Question: Is it possible to change the month label in PrimeFaces calendar navigator dropdown list to make it full and not abbreviated as by default.

Instead of Sep, show Septembre?
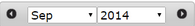
Answer: Just set the short names values in a locale-primefaces.js file (e.g.: see Janeiro below):
'''
PrimeFaces.locales['pt_BR'] = {
monthNames: ['Janeiro', 'Fevereiro', 'Marco', 'Abril', 'Maio', 'Junho', 'Julho', 'Agosto', 'Setembro', 'Outubro', 'Novembro', 'Dezembro'],
monthNamesShort: ['veryLongJaneiroNameInHere', 'Fev', 'Mar', 'Abr', 'Mai', 'Jun', 'Jul', 'Ago', 'Set', 'Out', 'Nov', 'Dez'],
dayNames: ['Domingo', 'Segunda', 'Terca', 'Quarta', 'Quinta', 'Sexta', 'Sabado'],
dayNamesShort: ['Dom', 'Seg', 'Ter', 'Qua', 'Qui', 'Sex', 'Sab'],
dayNamesMin: ['D', 'S', 'T', 'Q', 'Q', 'S', 'S'],
closeText: 'Fechar',
prevText: 'Anterior',
nextText: 'Proximo',
currentText: 'Hoje',
weekHeader: 'Semana',
firstDay: 0,
isRTL: false,
showMonthAfterYear: false,
yearSuffix: '',
timeOnlyTitle: 'So Horas',
timeText: 'Tempo',
hourText: 'Hora',
minuteText: 'Minuto',
secondText: 'Segundo',
ampm: false,
month: 'Mes',
week: 'Semana',
day: 'Dia',
allDayText: 'Todo o Dia'
};
'''
Then use it in the component:
'''
<p:calendar locale="pt_BR" navigator="true" .../>
'''
<URL>
Regards,
To adjust the drop down size when closed, use it in your css file:
'''
.ui-datepicker-month {
size: 500px !important;
top: 500px !important;
width: 200px !important;
}
'''
Result:
<URL>
You can do it to you year label, too.